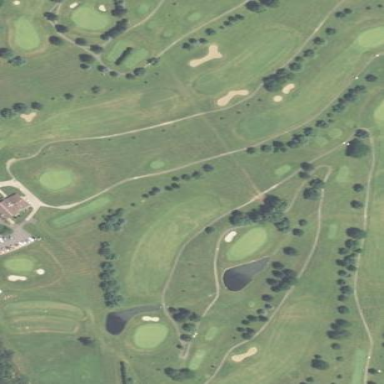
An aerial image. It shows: Rough area in golf course.